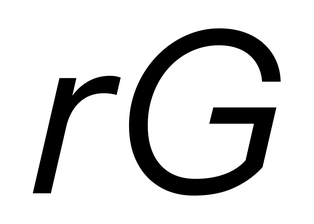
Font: InstrumentSans-Italic_Italic